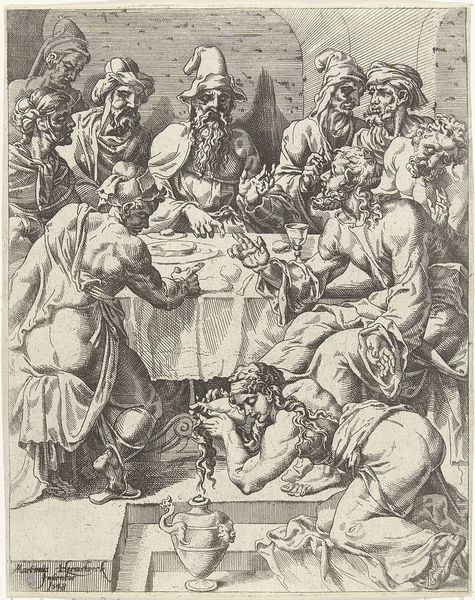
Titel: Maria Magdalena wast de voeten van Christus
Künstler: Dirck Volckertsz Coornhert
Standort: Amsterdam
Institution: Rijksmuseum
Schlagwörter: hat, men, people, steps, black, discussion, dress, hair, table, woman, print, washing, pot, wine, food, frau, naked, feet, drawing, black and white, hats, sketch, beard, glass, urn, crowded, feast, mann, jesus, butt, pencil, cloth, fingers, cup, wash, eating, tablecloth, plate, teller, kneeling, haare, snake, gruppe, ass, tisch, knife, slave, meal, kneel, beards, supper, wizard, hüte, mütze, essen, jar, facial expression, last, contours, kanne, wein, karaffe, agonz